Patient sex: F
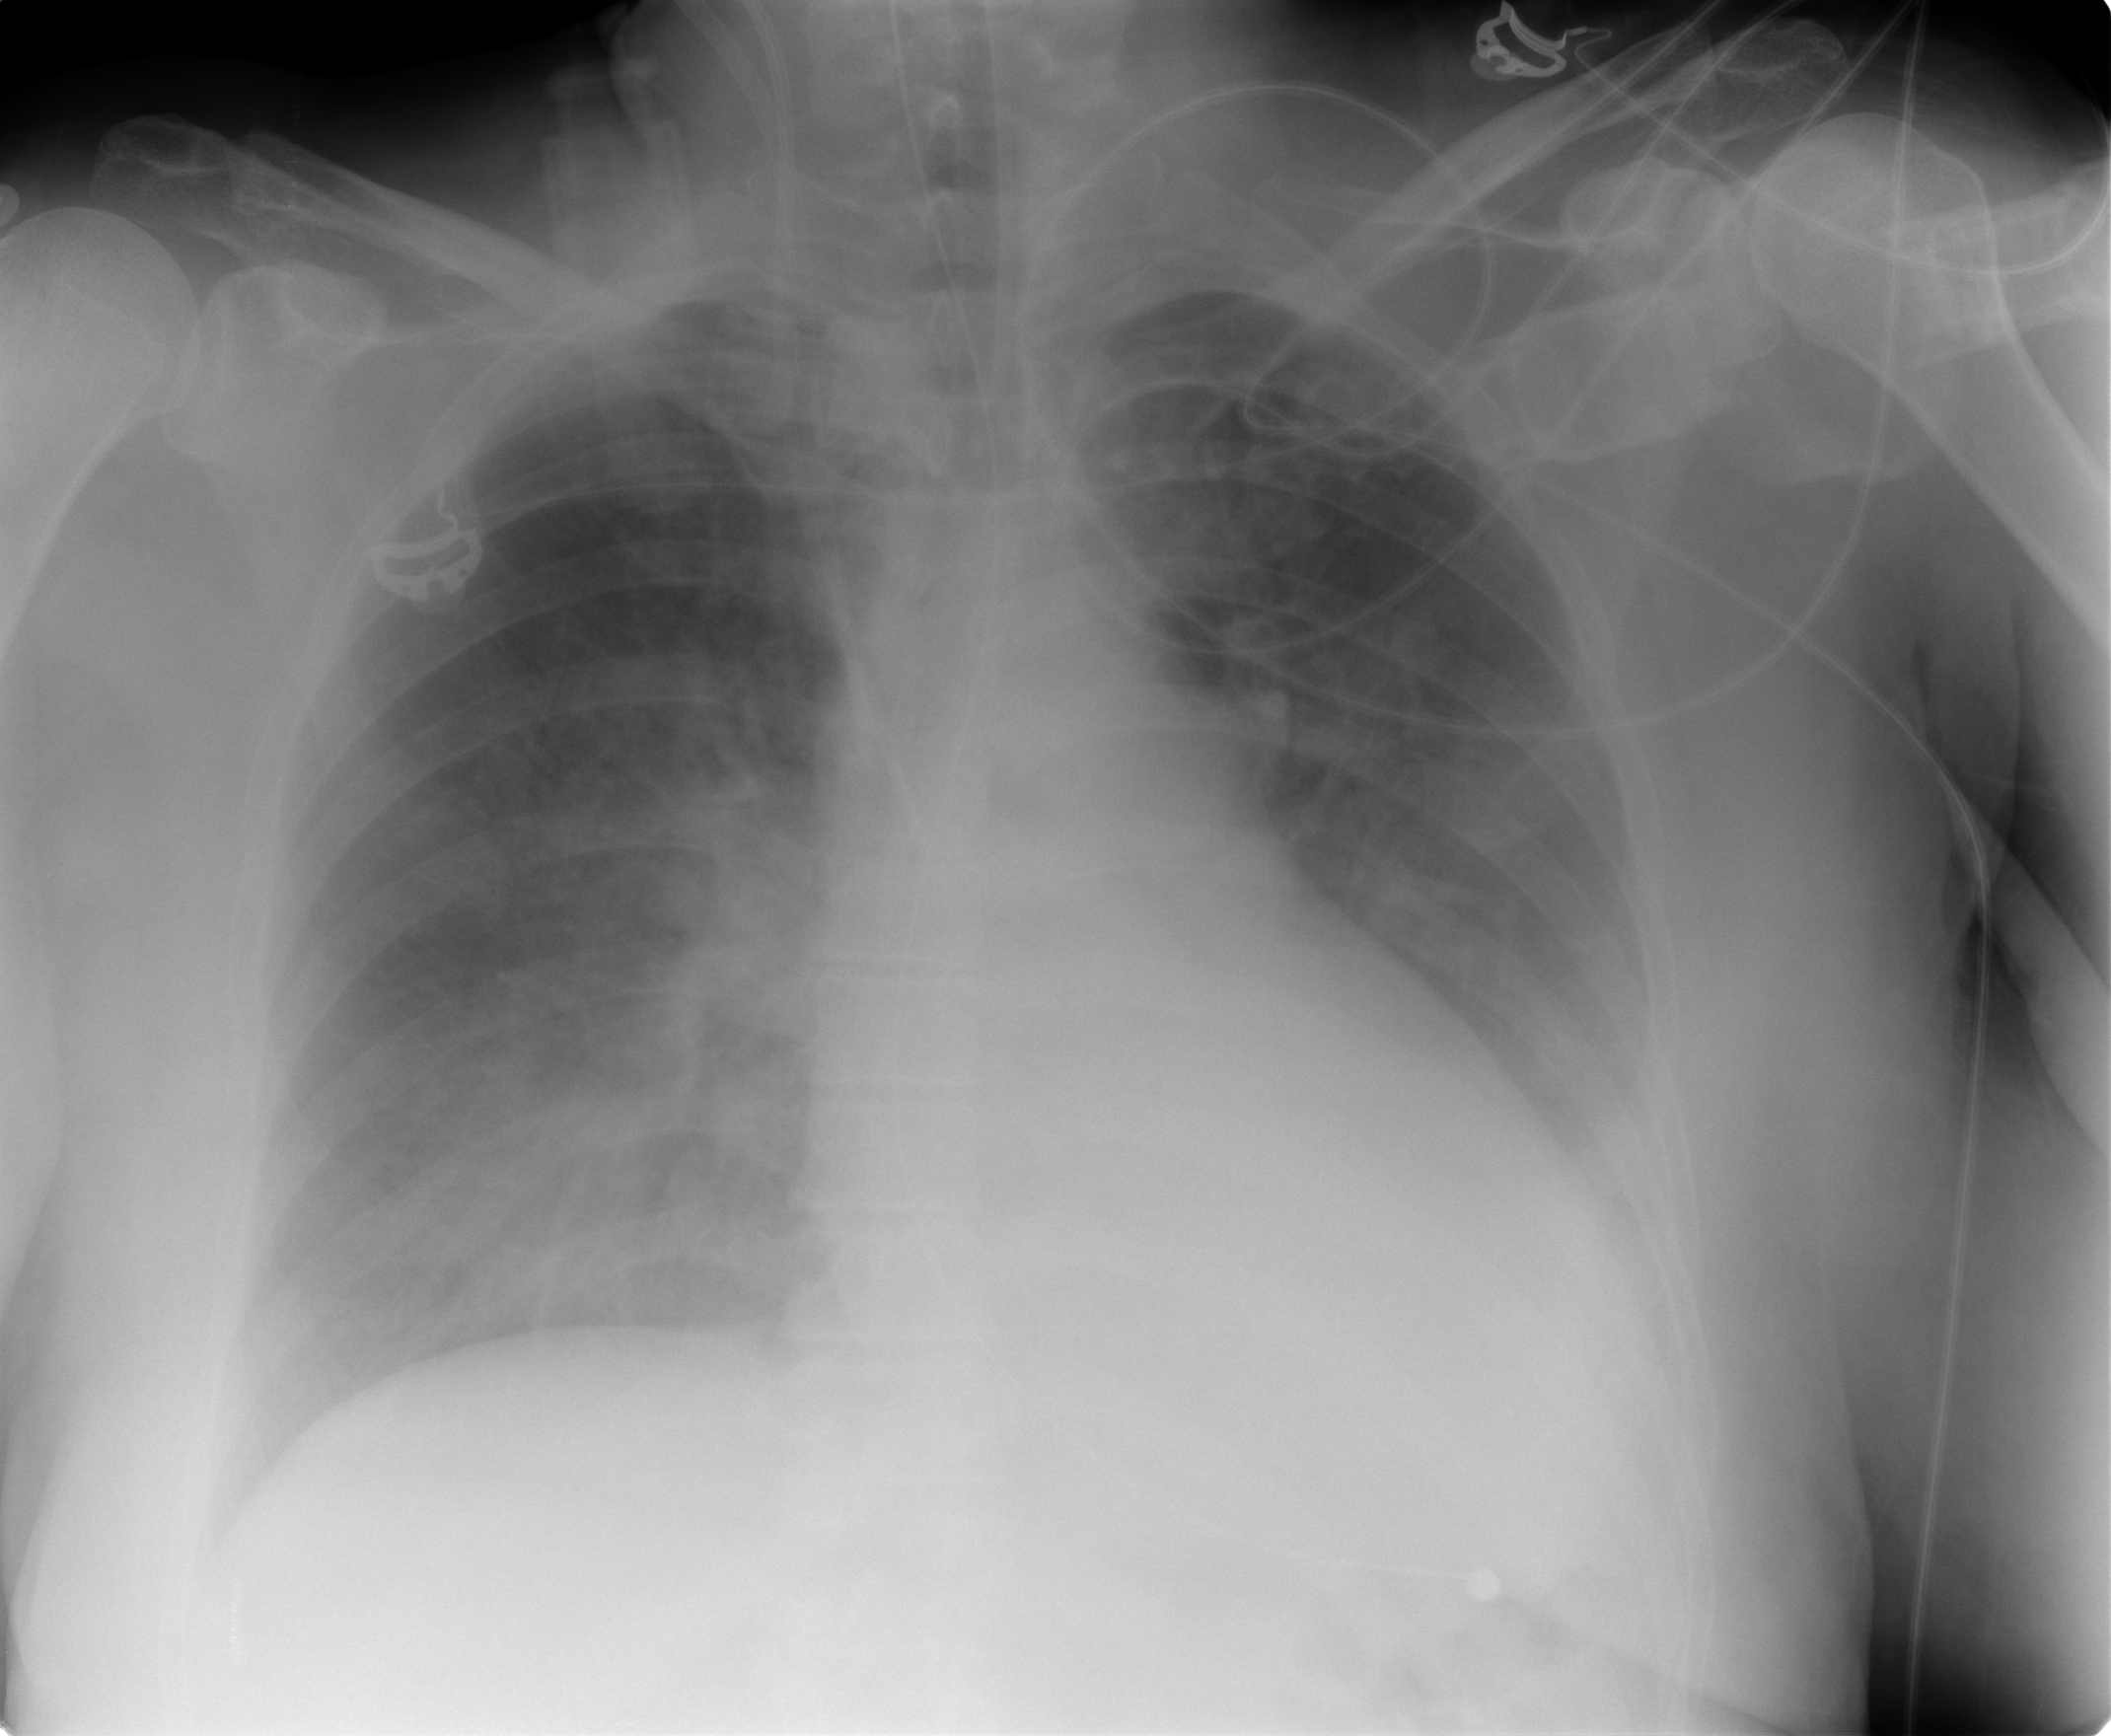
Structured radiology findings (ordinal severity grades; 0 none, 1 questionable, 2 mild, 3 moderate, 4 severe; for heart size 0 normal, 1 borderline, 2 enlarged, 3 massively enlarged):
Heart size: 0
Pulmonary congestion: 0
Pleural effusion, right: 0
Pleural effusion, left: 0
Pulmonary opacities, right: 4
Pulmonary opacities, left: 4
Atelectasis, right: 3
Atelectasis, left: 3